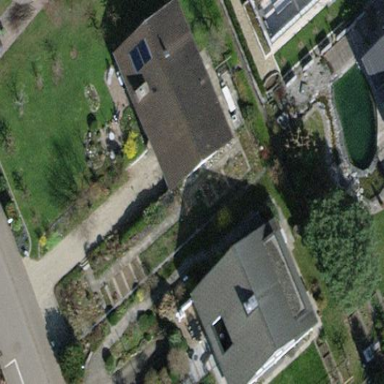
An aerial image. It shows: Detached building.